Question: i'm using an NSTimer on the label text inside the uitableviewcell. This label text is updated every 5 seconds and every 5 seconds i call [reload theTableView]; Instead of updating it seem to duplicate instead of overwriting how come is that:
Here is a image when the data is reloaded:

'''
- (UITableViewCell *)tableView:(UITableView *)tableView cellForRowAtIndexPath:(NSIndexPath *)indexPath
{
chatCell *cell = [tableView dequeueReusableCellWithIdentifier:@"cell"];
if (cell == nil) cell = [[chatCell alloc] initWithStyle:UITableViewCellStyleSubtitle reuseIdentifier:@"cell"];
cell.accessoryType = UITableViewCellAccessoryDisclosureIndicator;
cell.backgroundColor = [UIColor colorWithRed:243/255.0f green:243/255.0f blue:247/255.0f alpha:1.0f];
cell.homeTeamLabel = [[UILabel alloc] initWithFrame:CGRectMake(80, 10, 140, 20)];
cell.homeTeamLabel.text = [[arrayBarclay objectAtIndex:indexPath.row] objectForKey:@"hometeam" ];
cell.homeTeamLabel.font = [UIFont systemFontOfSize:14.0];
cell.homeTeamLabel.textColor = [UIColor blackColor];
[cell.contentView addSubview:cell.homeTeamLabel];
cell.awayTeamLabel = [[UILabel alloc] initWithFrame:CGRectMake(80, 30, 140, 20)];
cell.awayTeamLabel.text = [[arrayBarclay objectAtIndex:indexPath.row] objectForKey:@"awayteam" ];
cell.awayTeamLabel.font = [UIFont systemFontOfSize:14.0];
cell.awayTeamLabel.textColor = [UIColor blackColor];
[cell.contentView addSubview:cell.awayTeamLabel];
cell.homeTeamScore = [[UILabel alloc] initWithFrame:CGRectMake(cell.frame.size.width-50, 10, 30, 20)];
cell.homeTeamScore.text = [[arrayBarclay objectAtIndex:indexPath.row] objectForKey:@"homescore" ];
cell.homeTeamScore.font = [UIFont systemFontOfSize:14.0];
cell.homeTeamScore.textColor = [UIColor blackColor];
[cell.contentView addSubview:cell.homeTeamScore];
cell.awayTeamScore = [[UILabel alloc] initWithFrame:CGRectMake(cell.frame.size.width-50, 30, 30, 20)];
cell.awayTeamScore.text = [[arrayBarclay objectAtIndex:indexPath.row] objectForKey:@"awayscore" ];
cell.awayTeamScore.font = [UIFont systemFontOfSize:14.0];
cell.awayTeamScore.textColor = [UIColor blackColor];
[cell.contentView addSubview:cell.awayTeamScore];
cell.time = [[UILabel alloc] initWithFrame:CGRectMake(10, 0, 40, 60)];
cell.time.textAlignment = NSTextAlignmentCenter;
cell.time.text = [[arrayBarclay objectAtIndex:indexPath.row] objectForKey:@"time" ];
cell.time.font = [UIFont systemFontOfSize:14.0];
cell.time.textColor = [UIColor blackColor];
[cell.contentView addSubview:cell.time];
}
'''
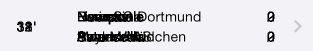
Answer: '''
- (UITableViewCell *)tableView:(UITableView *)tableView cellForRowAtIndexPath:(NSIndexPath *)indexPath{
chatCell *cell = [tableView dequeueReusableCellWithIdentifier:@"cell"];
if (cell == nil){
cell = [[chatCell alloc] initWithStyle:UITableViewCellStyleSubtitle reuseIdentifier:@"cell"];
//It's better to move following code to chatCell
//And ChatCell className will also be better.
cell.accessoryType = UITableViewCellAccessoryDisclosureIndicator;
cell.backgroundColor = [UIColor colorWithRed:243/255.0f green:243/255.0f blue:247/255.0f alpha:1.0f];
cell.homeTeamLabel = [[UILabel alloc] initWithFrame:CGRectMake(80, 10, 140, 20)];
cell.homeTeamLabel.font = [UIFont systemFontOfSize:14.0];
cell.homeTeamLabel.textColor = [UIColor blackColor];
[cell.contentView addSubview:cell.homeTeamLabel];
cell.awayTeamLabel = [[UILabel alloc] initWithFrame:CGRectMake(80, 30, 140, 20)];
cell.awayTeamLabel.font = [UIFont systemFontOfSize:14.0];
cell.awayTeamLabel.textColor = [UIColor blackColor];
[cell.contentView addSubview:cell.awayTeamLabel];
cell.homeTeamScore = [[UILabel alloc] initWithFrame:CGRectMake(cell.frame.size.width-50, 10, 30, 20)];
cell.homeTeamScore.font = [UIFont systemFontOfSize:14.0];
cell.homeTeamScore.textColor = [UIColor blackColor]
[cell.contentView addSubview:cell.homeTeamScore];
cell.awayTeamScore = [[UILabel alloc] initWithFrame:CGRectMake(cell.frame.size.width-50, 30, 30, 20)];
cell.awayTeamScore.font = [UIFont systemFontOfSize:14.0];
cell.awayTeamScore.textColor = [UIColor blackColor];
[cell.contentView addSubview:cell.awayTeamScore];
cell.time = [[UILabel alloc] initWithFrame:CGRectMake(10, 0, 40, 60)];
cell.time.textAlignment = NSTextAlignmentCenter;
cell.time.font = [UIFont systemFontOfSize:14.0];
cell.time.textColor = [UIColor blackColor];
[cell.contentView addSubview:cell.time];
}
//Move [arrayBarclay objectAtIndex:indexPath.row] out will be better.
NSDictionnary *contentDict = [arrayBarclay objectAtIndex:indexPath.row];
cell.homeTeamLabel.text = [contentDict objectForKey:@"hometeam"];
cell.awayTeamLabel.text = [contentDict objectForKey:@"awayteam"];
cell.homeTeamScore.text = [contentDict objectForKey:@"homescore" ];
cell.awayTeamScore.text = [contentDict objectForKey:@"awayscore" ];
cell.time.text = [contentDict objectForKey:@"time" ];
return cell;
}
'''
If you want to reuse a cell, you'd better init its subviews in its init method. 'cellForRowAtIndexPath:' will be called any time cell will be displayed. If you need 'addsubview' dynamically, remove previous added views first.